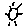
Label: sun